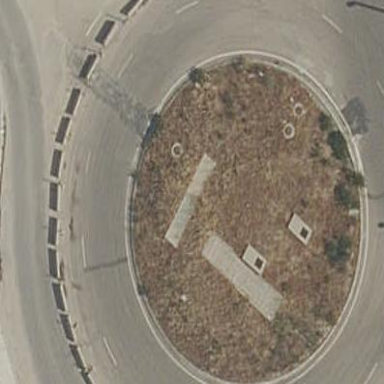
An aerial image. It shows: Secondary road with asphalt surface leading to roundabout.